Field crop: maize
Growth stage: 2
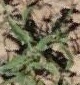
Species: atriplex